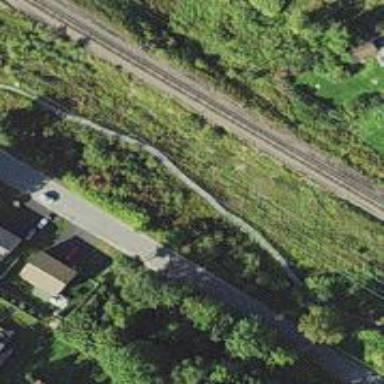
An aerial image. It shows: Path leading to bridge.